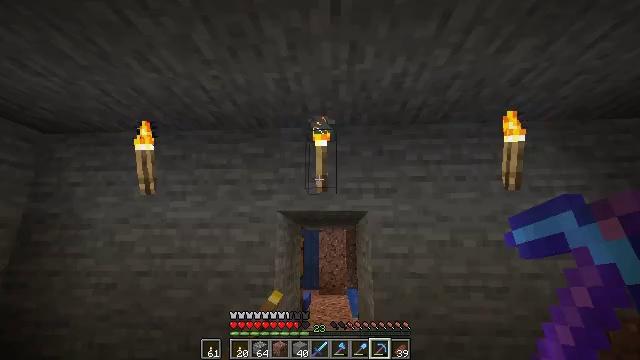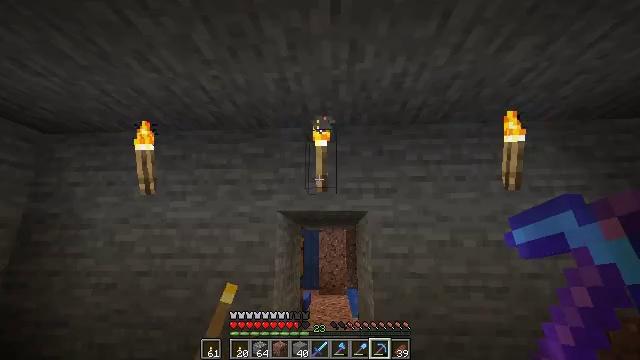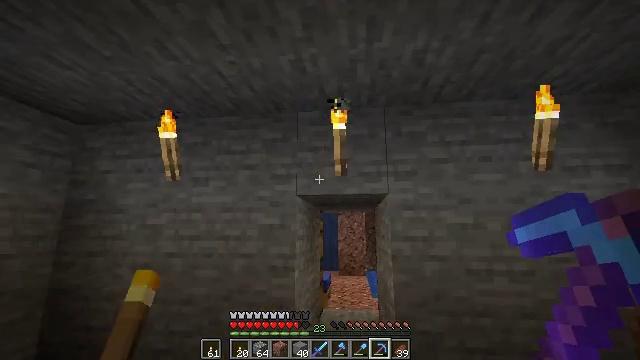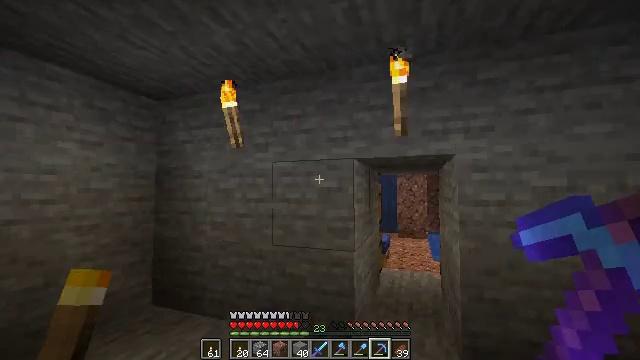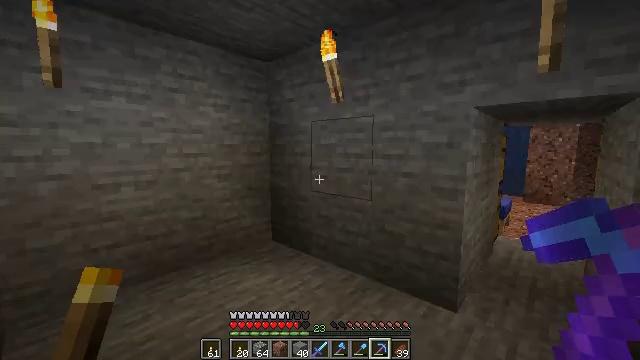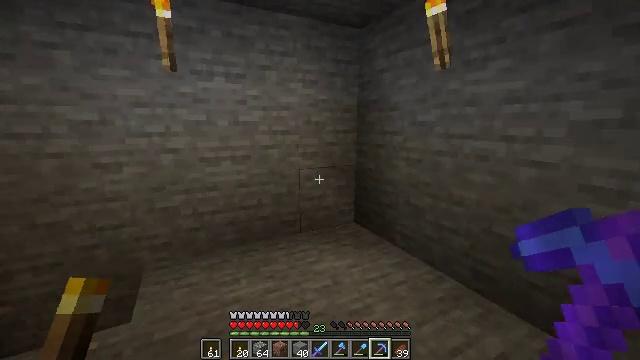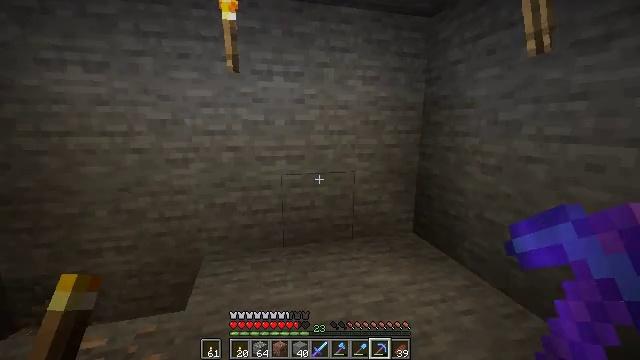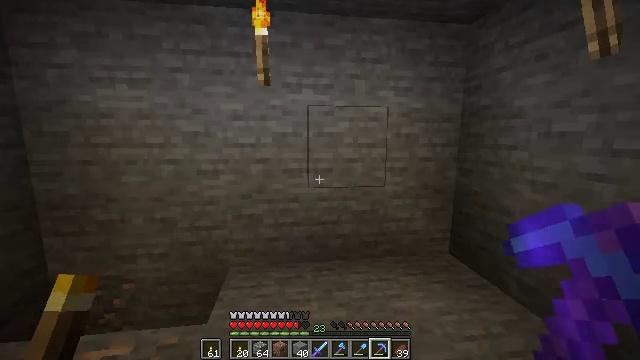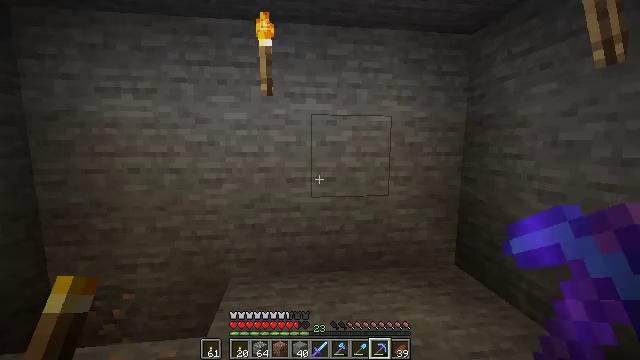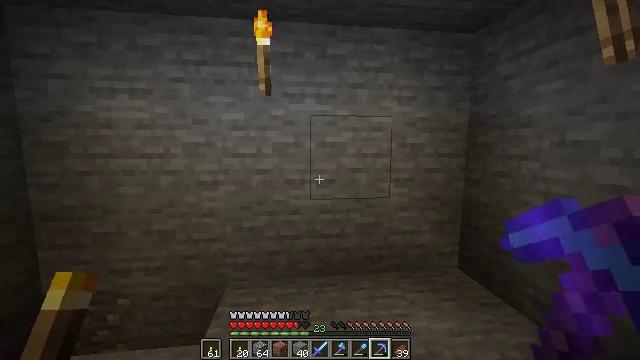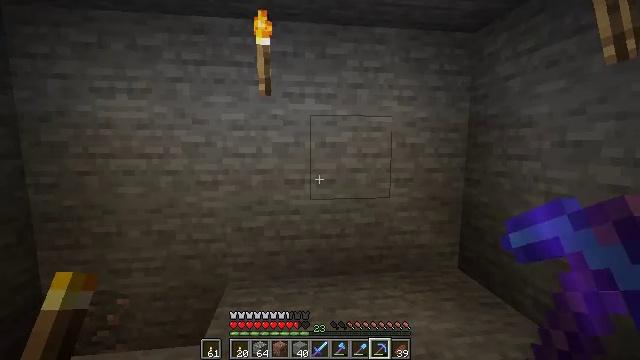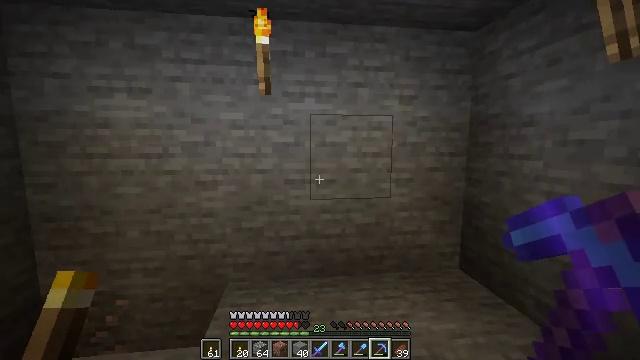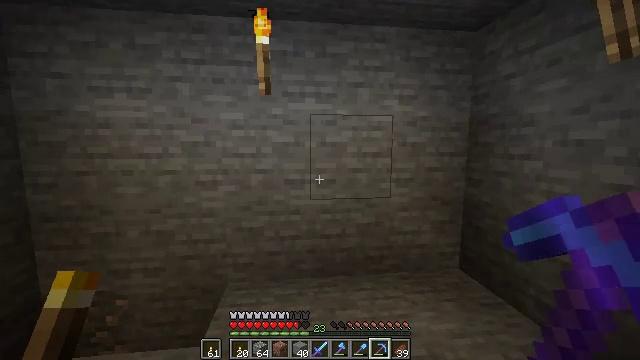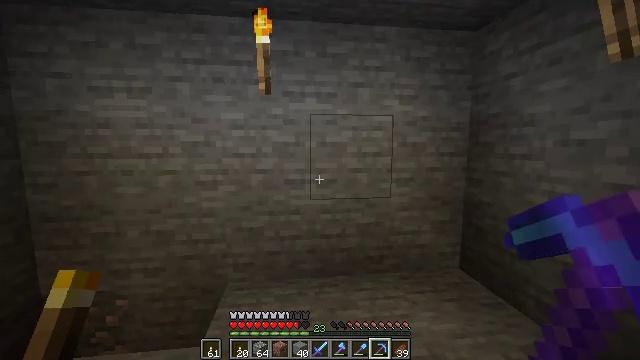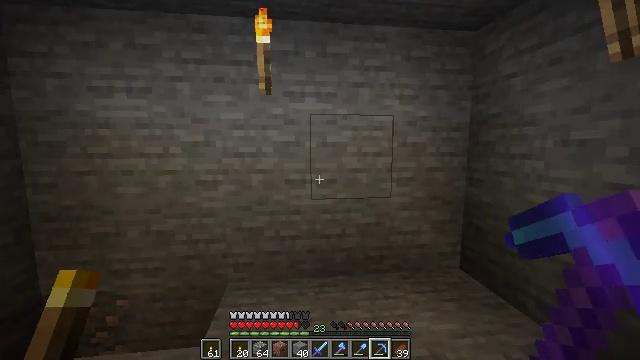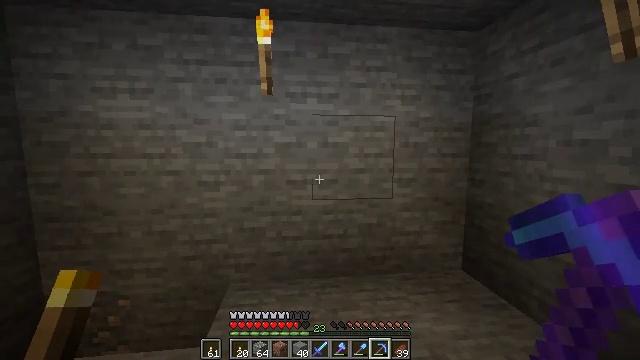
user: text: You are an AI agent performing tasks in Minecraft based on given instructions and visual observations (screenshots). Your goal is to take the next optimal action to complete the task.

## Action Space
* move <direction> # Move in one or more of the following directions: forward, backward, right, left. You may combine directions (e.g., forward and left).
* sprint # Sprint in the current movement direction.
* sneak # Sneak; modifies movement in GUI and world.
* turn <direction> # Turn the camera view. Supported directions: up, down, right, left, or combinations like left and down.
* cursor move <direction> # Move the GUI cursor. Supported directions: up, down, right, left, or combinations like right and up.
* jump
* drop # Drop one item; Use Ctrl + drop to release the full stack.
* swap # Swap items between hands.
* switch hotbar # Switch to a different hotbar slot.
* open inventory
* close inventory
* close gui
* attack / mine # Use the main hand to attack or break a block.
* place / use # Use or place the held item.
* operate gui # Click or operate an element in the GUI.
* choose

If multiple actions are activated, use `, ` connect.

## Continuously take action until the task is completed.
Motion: motion action
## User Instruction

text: Break the iron ore with a tool.
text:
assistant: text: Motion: no_op
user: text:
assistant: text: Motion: turn left and down
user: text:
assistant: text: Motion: move forward, turn left and down
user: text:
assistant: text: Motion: move forward, turn left and down
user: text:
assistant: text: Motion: move forward, turn left and down
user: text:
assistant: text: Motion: move forward, turn left
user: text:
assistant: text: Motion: turn left and up
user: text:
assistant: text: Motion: turn up
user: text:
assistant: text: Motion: no_op
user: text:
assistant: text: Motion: no_op
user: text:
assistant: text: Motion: no_op
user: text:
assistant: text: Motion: no_op
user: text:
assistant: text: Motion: no_op
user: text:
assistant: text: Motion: no_op
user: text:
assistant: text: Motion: no_op
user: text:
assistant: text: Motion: no_op
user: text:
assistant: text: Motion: no_op
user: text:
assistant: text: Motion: no_op
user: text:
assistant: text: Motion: no_op
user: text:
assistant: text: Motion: no_op
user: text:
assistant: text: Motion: turn up
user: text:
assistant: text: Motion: turn up
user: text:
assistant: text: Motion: turn left and up
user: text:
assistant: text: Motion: turn up
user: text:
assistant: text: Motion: turn up
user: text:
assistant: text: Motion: turn right and up
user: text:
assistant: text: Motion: turn right and up
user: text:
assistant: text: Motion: turn right and up
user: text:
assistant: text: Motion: no_op
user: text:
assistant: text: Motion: no_op